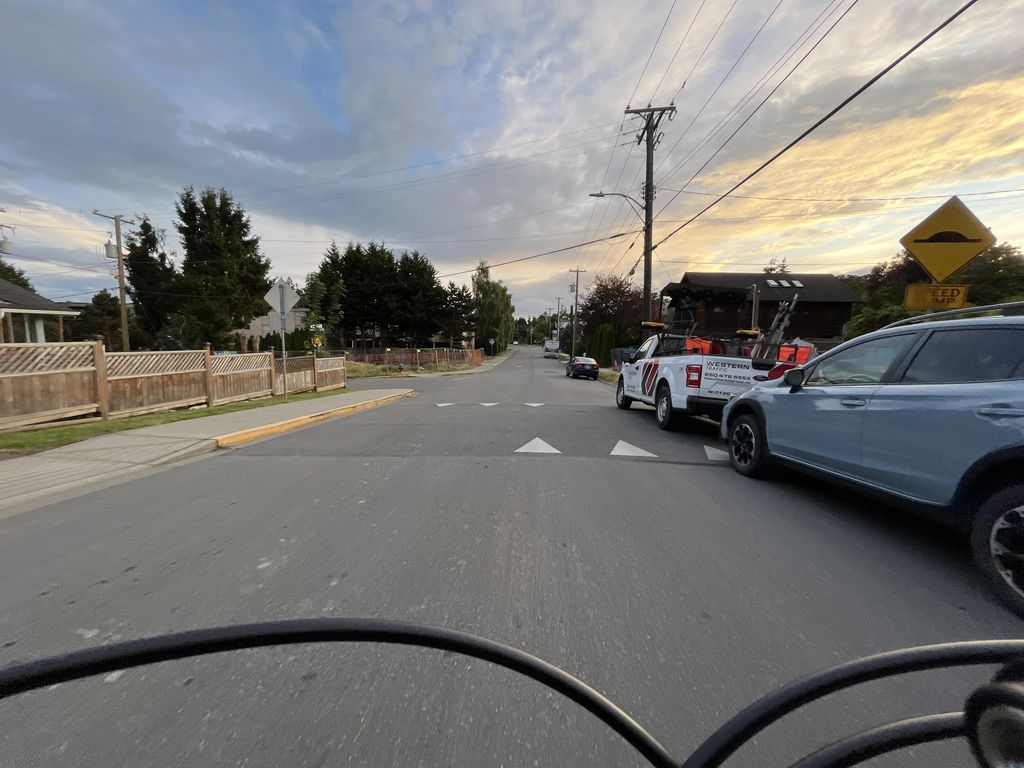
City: victoria